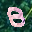
Label: 8